Field crop: maize
Growth stage: 2
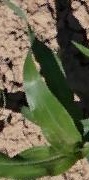
Species: maize